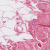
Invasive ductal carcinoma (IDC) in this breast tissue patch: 0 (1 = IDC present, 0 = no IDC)